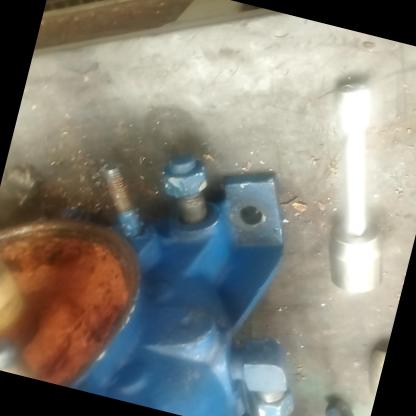
Klasa: inne